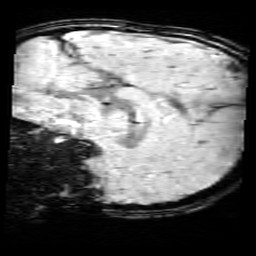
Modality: SWI
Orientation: sagittal
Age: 11
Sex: male
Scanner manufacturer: siemens
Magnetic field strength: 3 T
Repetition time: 0.027 s
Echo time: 0.02 s